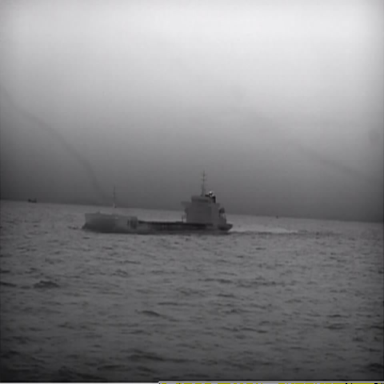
There is a liner in the infrared image.